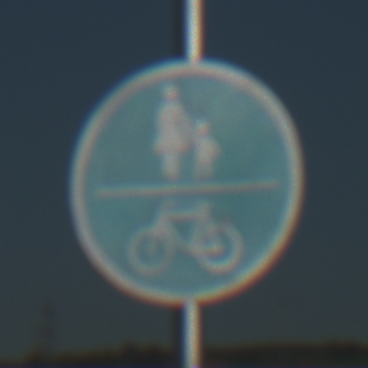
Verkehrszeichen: GemeinsamerGehUndRadweg
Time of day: MorningAfternoon
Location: Outdoor (Nature)
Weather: Clear
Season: NotSpecified
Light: Natural